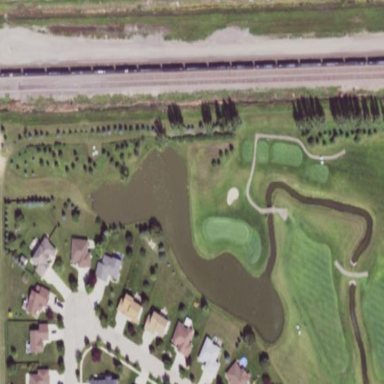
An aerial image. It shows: Water hazard on golf course. The hazard is natural water feature.